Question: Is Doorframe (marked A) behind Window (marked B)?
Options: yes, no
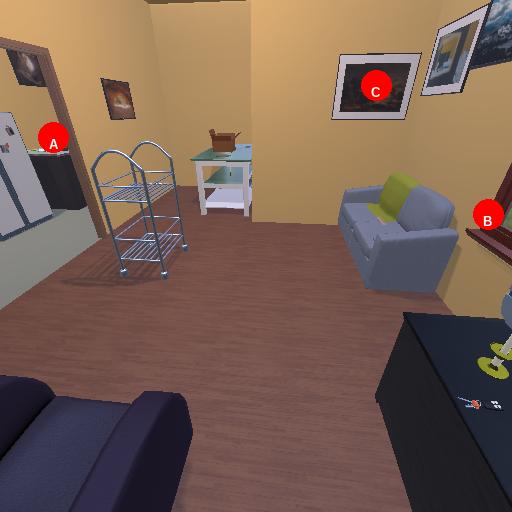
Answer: yes